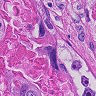
Metastatic tissue present: yes